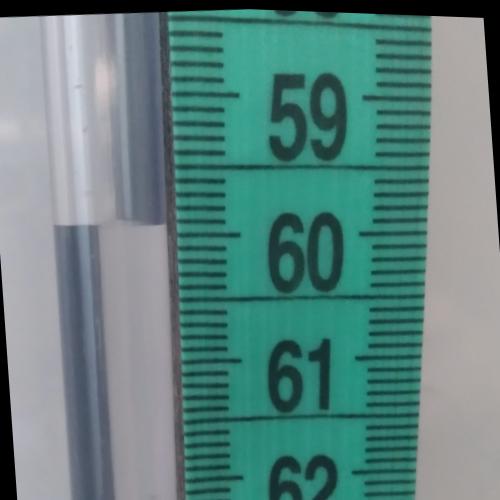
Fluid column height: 59.9 cm